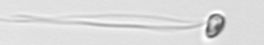
Label: flagellate